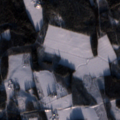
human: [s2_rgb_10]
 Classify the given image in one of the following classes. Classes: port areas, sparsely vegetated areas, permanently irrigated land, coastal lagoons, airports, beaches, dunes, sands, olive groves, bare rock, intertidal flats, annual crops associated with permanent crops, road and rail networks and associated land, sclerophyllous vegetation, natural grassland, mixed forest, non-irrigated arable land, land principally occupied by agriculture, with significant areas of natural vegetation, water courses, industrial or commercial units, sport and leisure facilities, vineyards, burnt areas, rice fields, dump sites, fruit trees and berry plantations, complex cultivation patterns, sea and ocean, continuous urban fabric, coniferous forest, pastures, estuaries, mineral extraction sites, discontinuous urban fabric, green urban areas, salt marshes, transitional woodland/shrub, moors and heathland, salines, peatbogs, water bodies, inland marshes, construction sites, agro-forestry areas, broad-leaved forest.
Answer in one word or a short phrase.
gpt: non-irrigated arable land, land principally occupied by agriculture, with significant areas of natural vegetation, mixed forest, transitional woodland/shrub